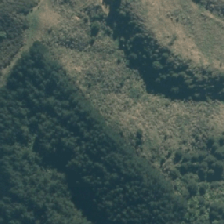
Land cover: grose_broom